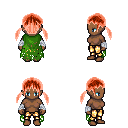
a pixel art fantasy rpg character, female body template, human, dark skin, green tattered cape, gold greaves, red twin-tailed hairstyle, white cloth bandages, four views (front, back, left, right), 2x2 character sprite sheet, small pixel art, hard edges, no anti-aliasing